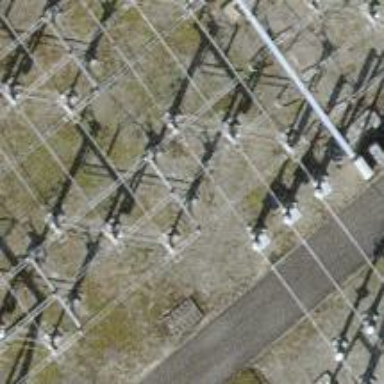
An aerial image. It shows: Busbar power line.